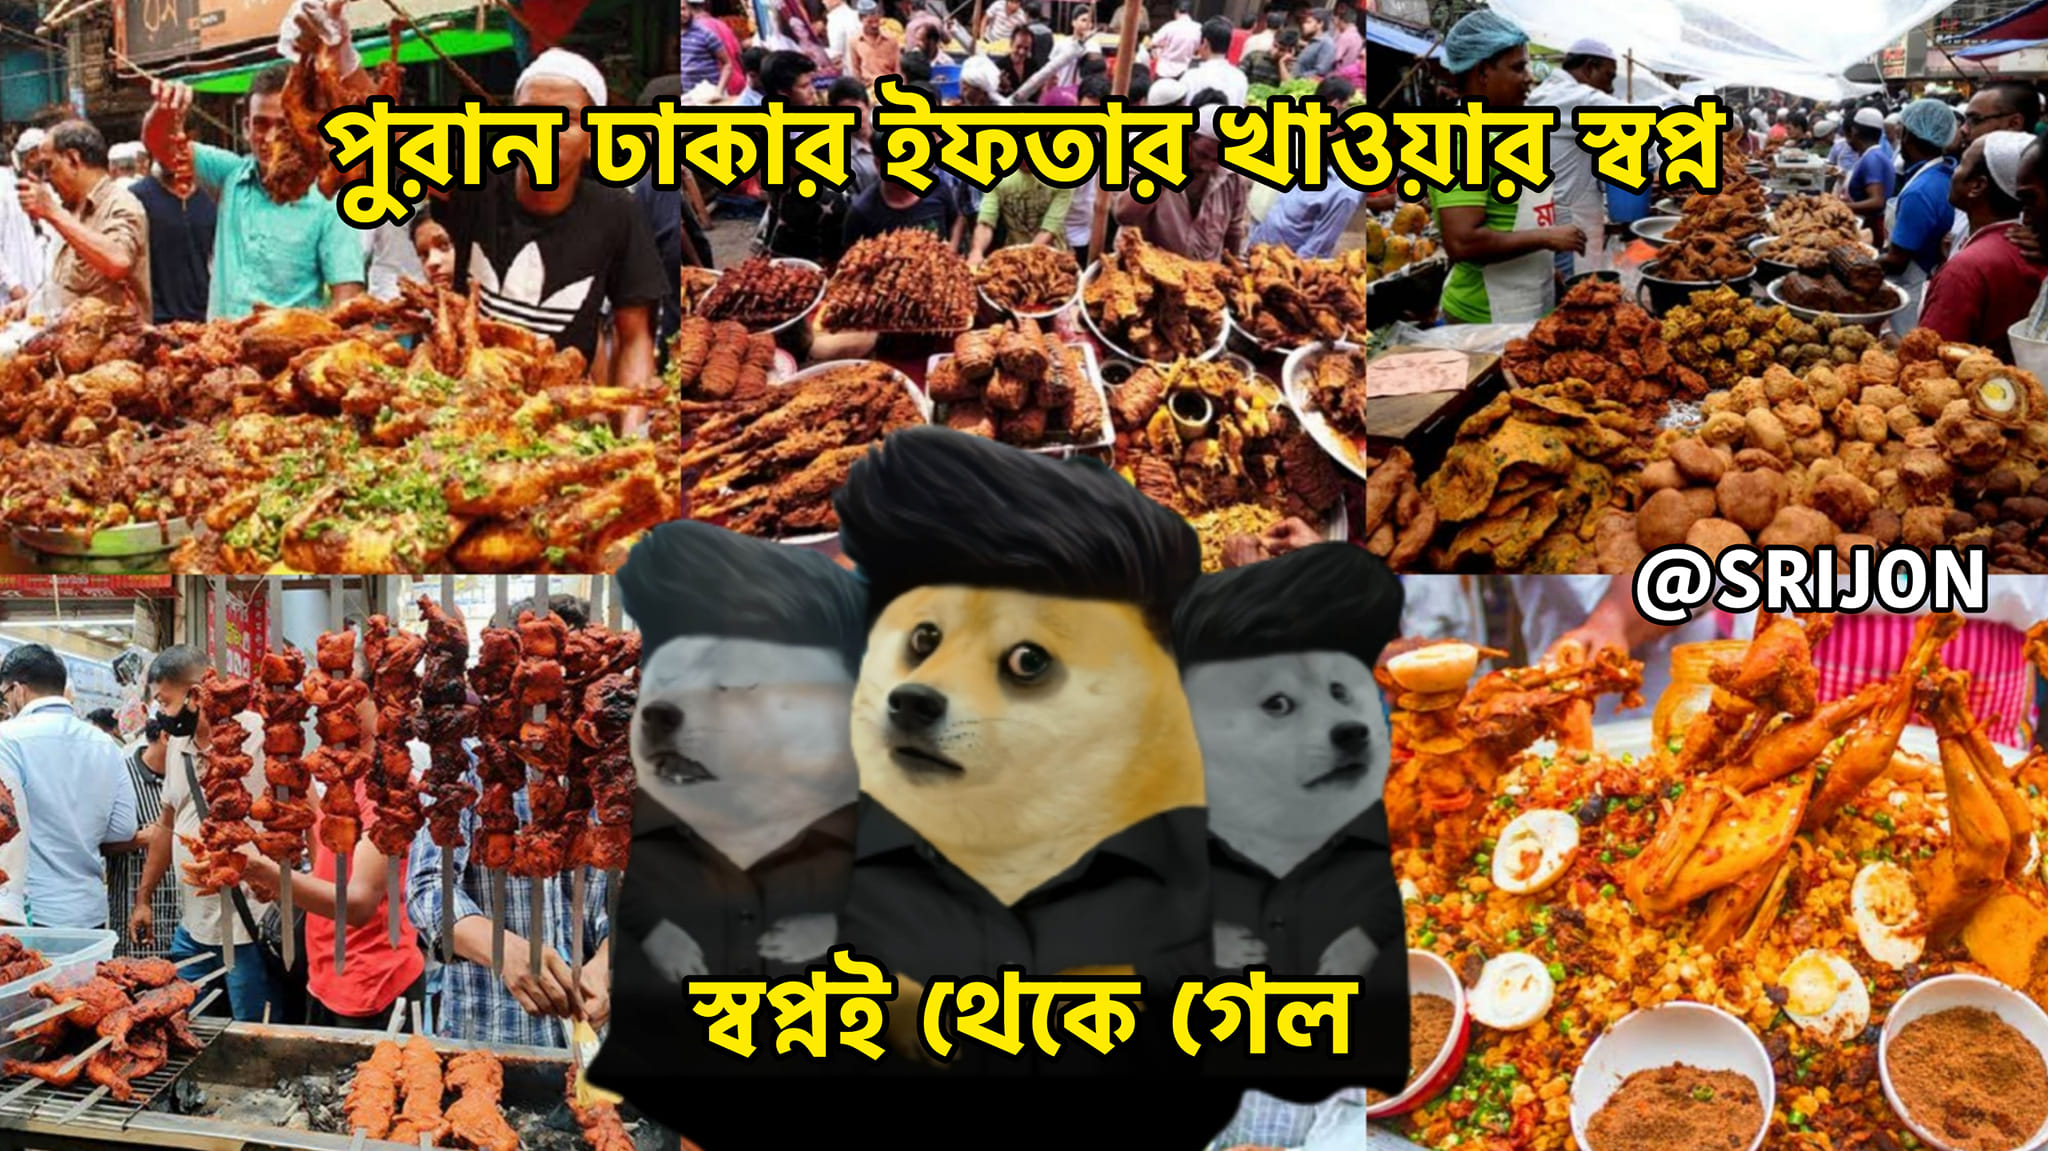
Text: পুরান ঢাকার ইফতার খাওয়ার স্বপ্ন স্বপ্নই থেকে গেল
Label: Non Hate